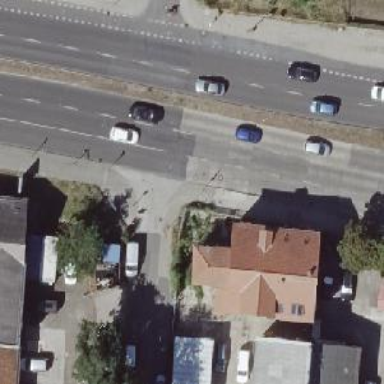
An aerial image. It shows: Asphalt road in residential area.